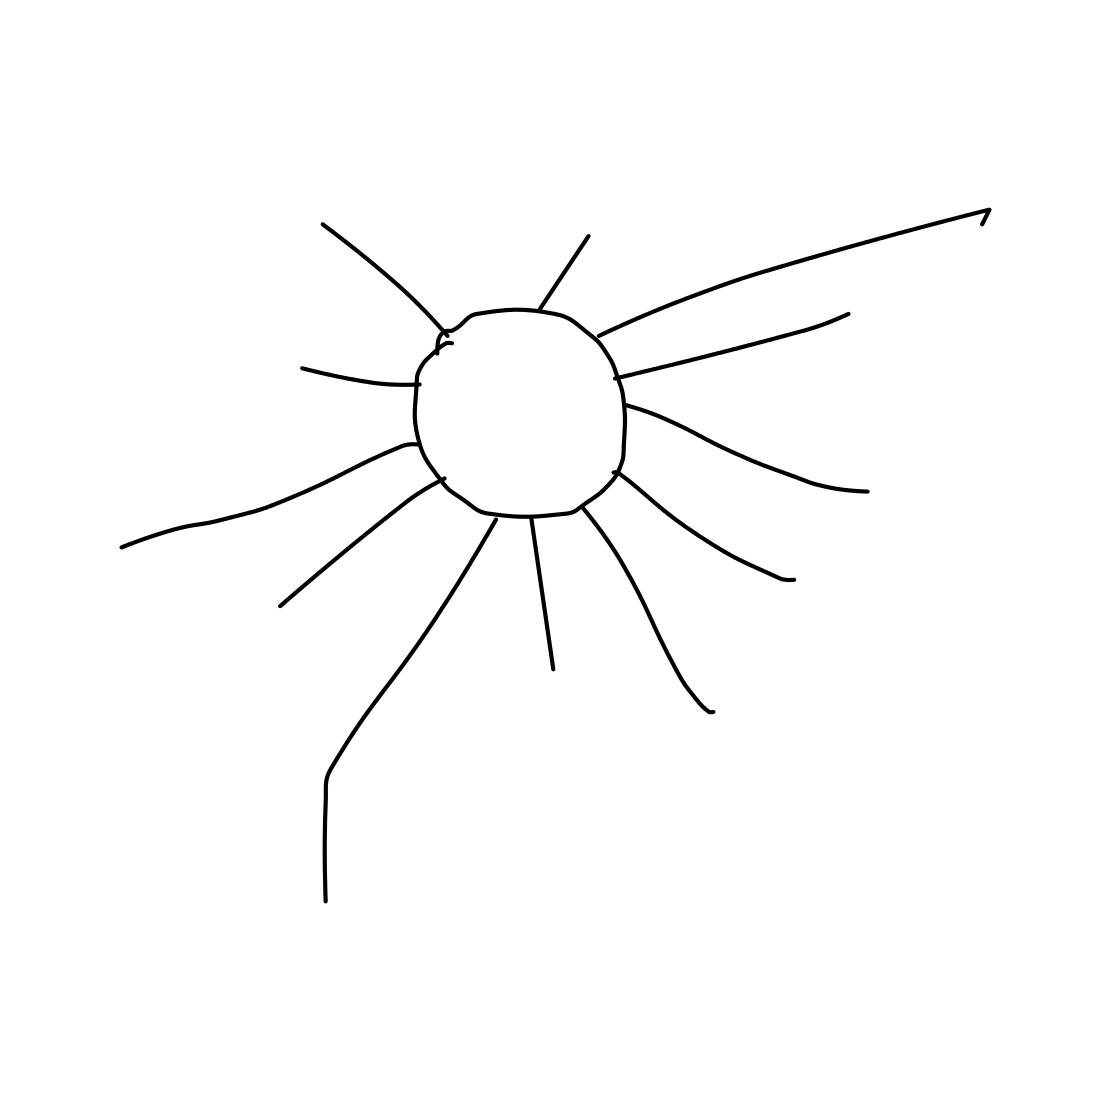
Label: sun